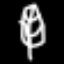
Label: leaf